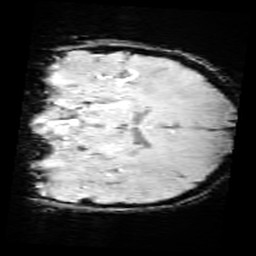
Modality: SWI
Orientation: coronal
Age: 11
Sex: male
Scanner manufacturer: siemens
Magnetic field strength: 3 T
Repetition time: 0.027 s
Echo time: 0.02 s